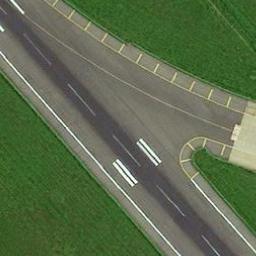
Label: runway